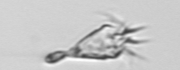
Label: Paratontonia_gracillima